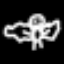
Label: angel